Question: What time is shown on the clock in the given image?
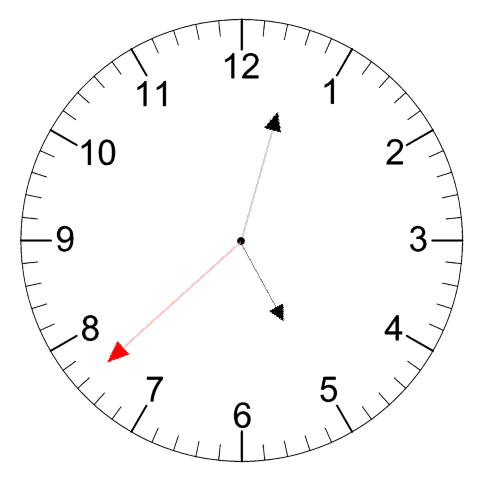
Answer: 05:02:38